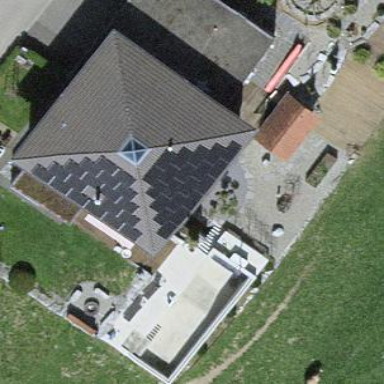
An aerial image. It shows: Solar power generator utilizing photovoltaic technology with solar photovoltaic panels.